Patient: sex M, age 52
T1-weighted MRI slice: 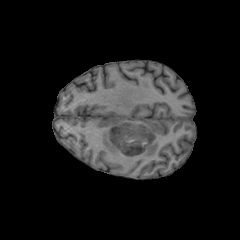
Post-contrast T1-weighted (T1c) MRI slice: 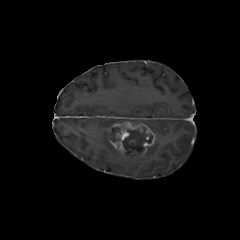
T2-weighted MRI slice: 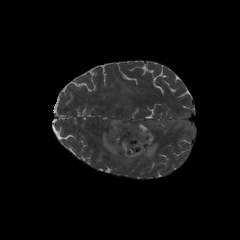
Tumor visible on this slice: yes
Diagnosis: Glioblastoma, IDH-wildtype
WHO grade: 4